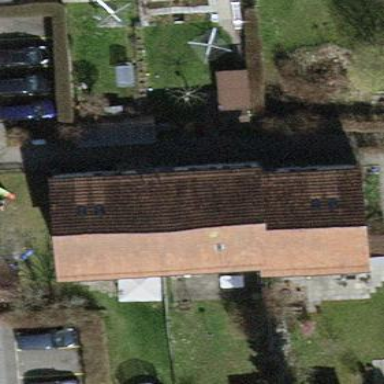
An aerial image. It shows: Terrace building with tiled roof.